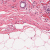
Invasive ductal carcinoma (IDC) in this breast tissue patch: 0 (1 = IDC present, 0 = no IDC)